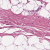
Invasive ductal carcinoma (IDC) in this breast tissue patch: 0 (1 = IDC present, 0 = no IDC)